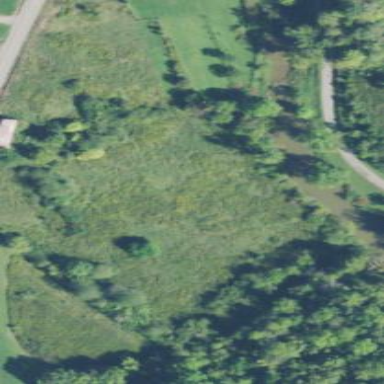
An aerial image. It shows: Beautiful meadow.